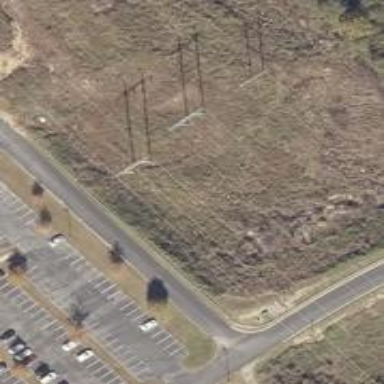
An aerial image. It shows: H-frame designed tower for power lines.